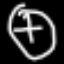
Label: clock